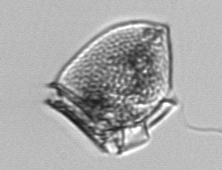
Label: Dinophysis_norvegica